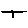
Label: line